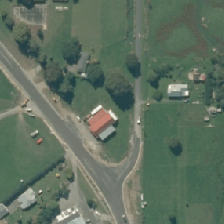
Land cover: urban_build_up